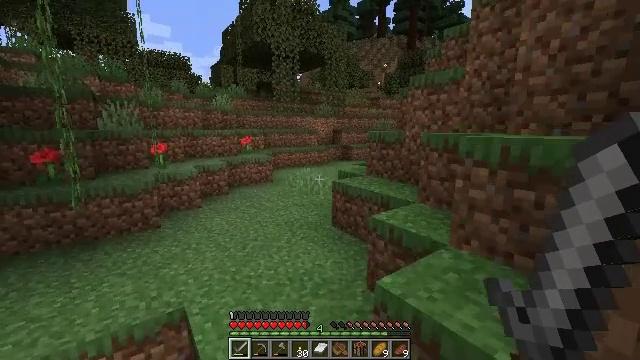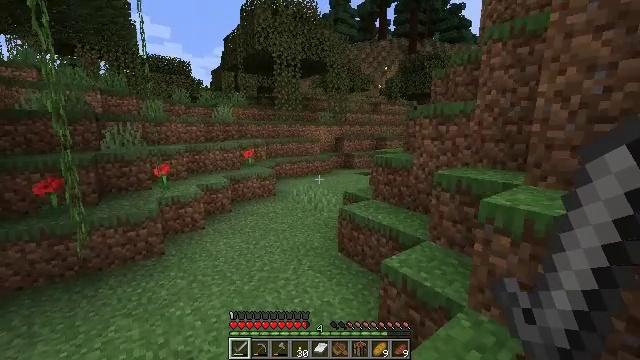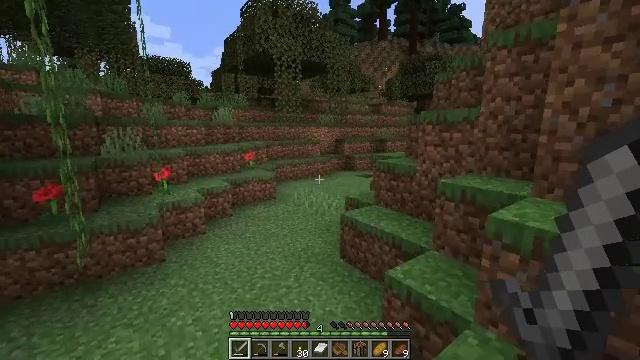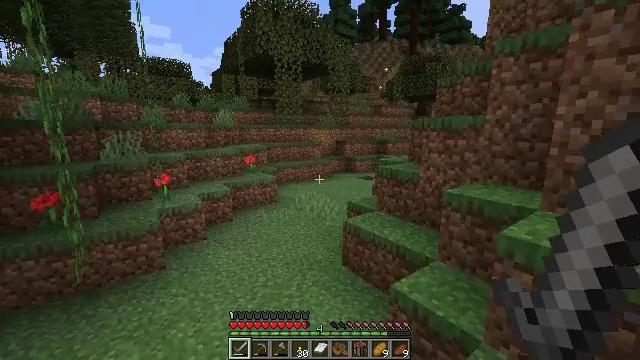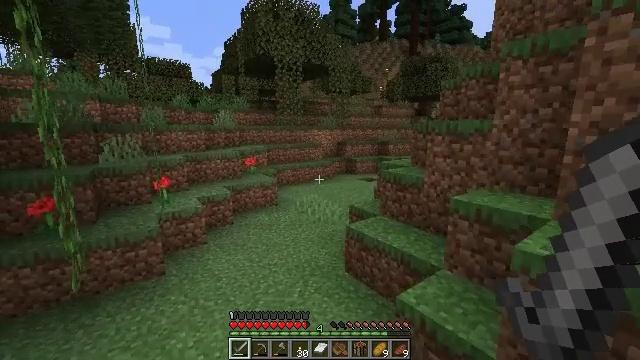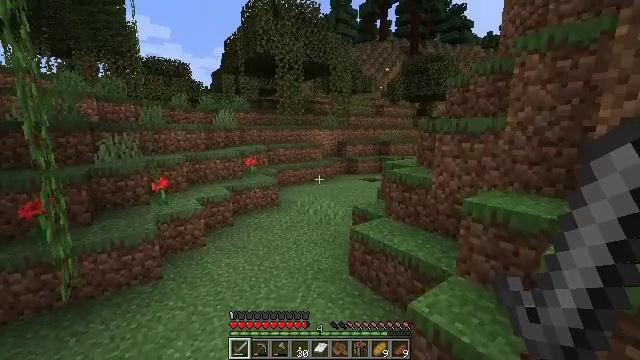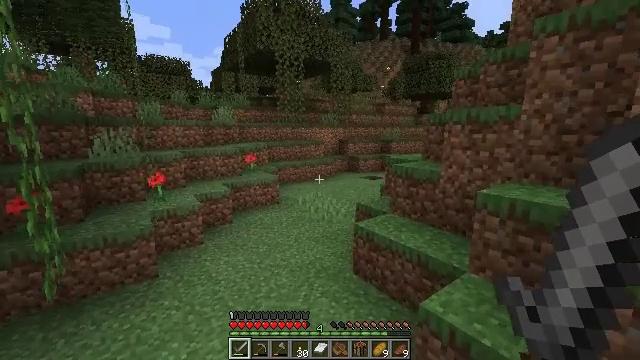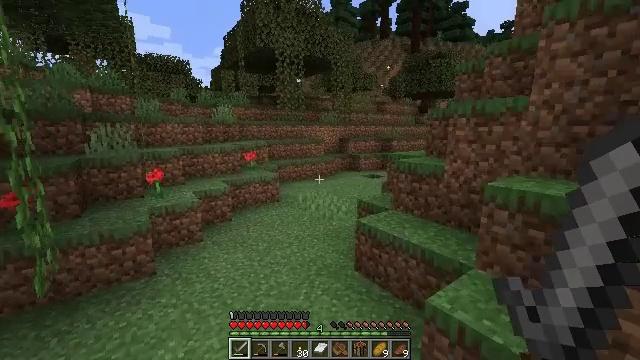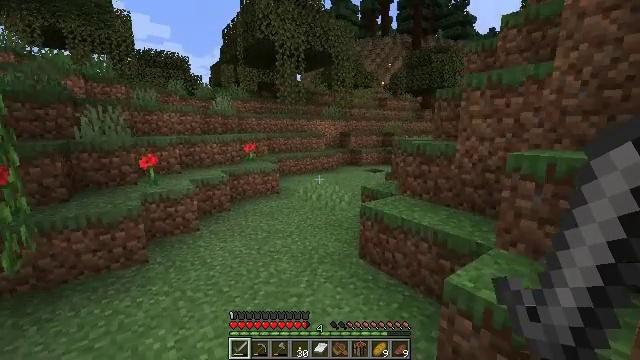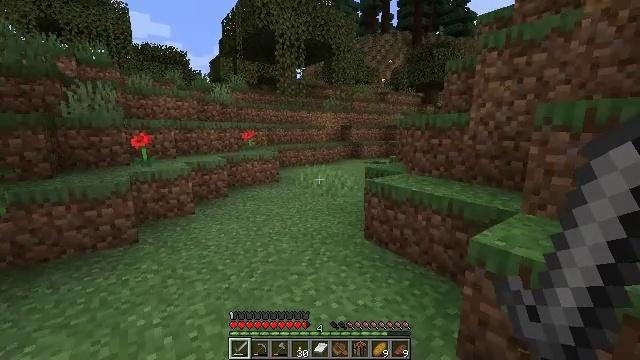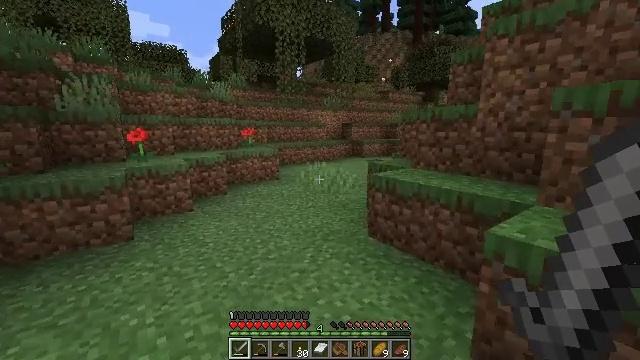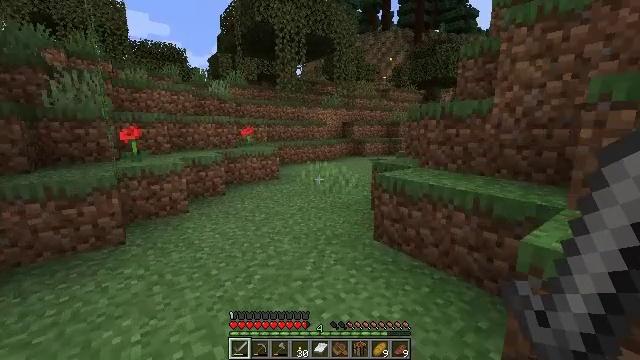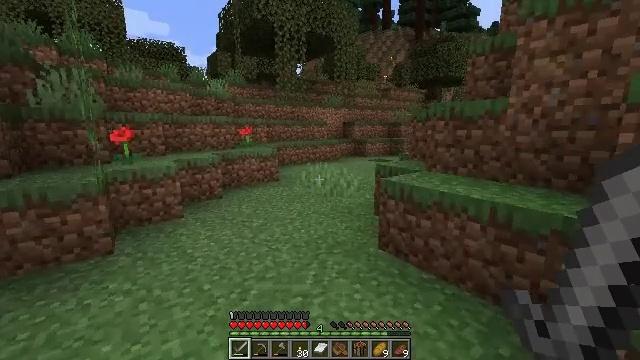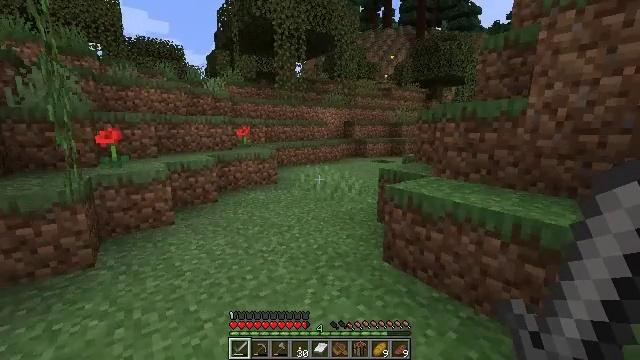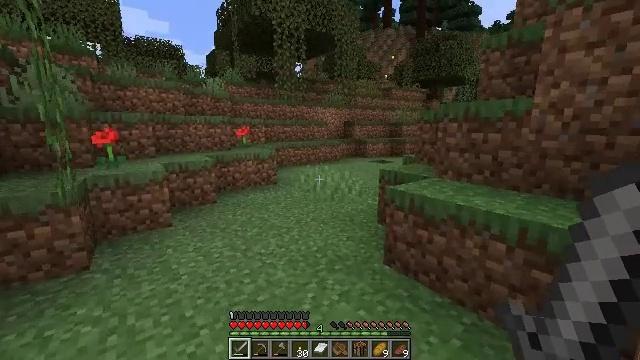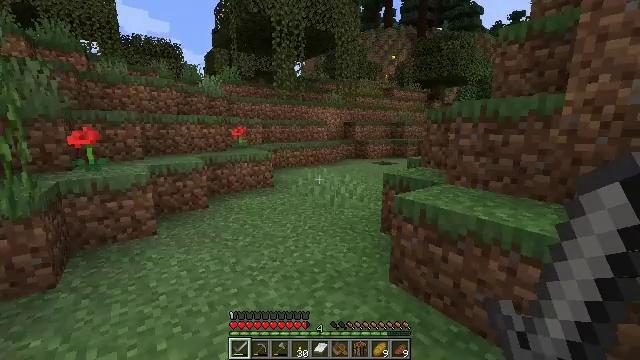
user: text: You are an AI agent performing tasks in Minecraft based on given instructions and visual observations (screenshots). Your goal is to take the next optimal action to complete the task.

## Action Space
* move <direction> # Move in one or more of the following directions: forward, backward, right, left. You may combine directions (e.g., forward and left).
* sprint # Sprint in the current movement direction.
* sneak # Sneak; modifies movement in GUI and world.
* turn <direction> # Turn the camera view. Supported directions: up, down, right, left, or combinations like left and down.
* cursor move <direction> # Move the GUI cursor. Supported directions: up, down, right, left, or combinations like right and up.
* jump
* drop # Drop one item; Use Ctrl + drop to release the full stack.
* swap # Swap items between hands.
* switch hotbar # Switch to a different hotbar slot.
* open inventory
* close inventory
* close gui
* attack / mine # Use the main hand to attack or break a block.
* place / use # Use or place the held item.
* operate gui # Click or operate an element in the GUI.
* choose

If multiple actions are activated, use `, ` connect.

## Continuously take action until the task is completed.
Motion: motion action
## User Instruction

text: Harvest vines off the surface.
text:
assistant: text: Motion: move forward, jump
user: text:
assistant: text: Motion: move forward
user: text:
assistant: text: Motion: move forward
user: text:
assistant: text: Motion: move forward
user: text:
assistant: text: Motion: move forward
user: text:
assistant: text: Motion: move forward
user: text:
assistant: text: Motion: move forward
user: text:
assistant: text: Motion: move forward
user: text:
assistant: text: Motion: move forward
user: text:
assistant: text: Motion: move forward
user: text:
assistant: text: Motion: move forward
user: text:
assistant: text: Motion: move forward
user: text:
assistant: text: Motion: move forward
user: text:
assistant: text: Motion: move forward
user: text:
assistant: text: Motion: move forward
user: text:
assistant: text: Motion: move forward
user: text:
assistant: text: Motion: move forward
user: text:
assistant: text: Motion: move forward
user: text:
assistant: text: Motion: move forward
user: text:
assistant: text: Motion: move forward
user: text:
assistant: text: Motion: move forward, turn right
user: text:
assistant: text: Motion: move forward
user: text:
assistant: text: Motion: move forward, turn right
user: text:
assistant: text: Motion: move forward, turn right
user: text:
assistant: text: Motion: move forward
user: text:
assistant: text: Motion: move forward
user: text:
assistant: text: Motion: move forward
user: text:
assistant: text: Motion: move forward
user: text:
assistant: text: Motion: move forward, turn right and down
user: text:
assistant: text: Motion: move forward, turn right and down